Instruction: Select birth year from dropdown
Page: traveler
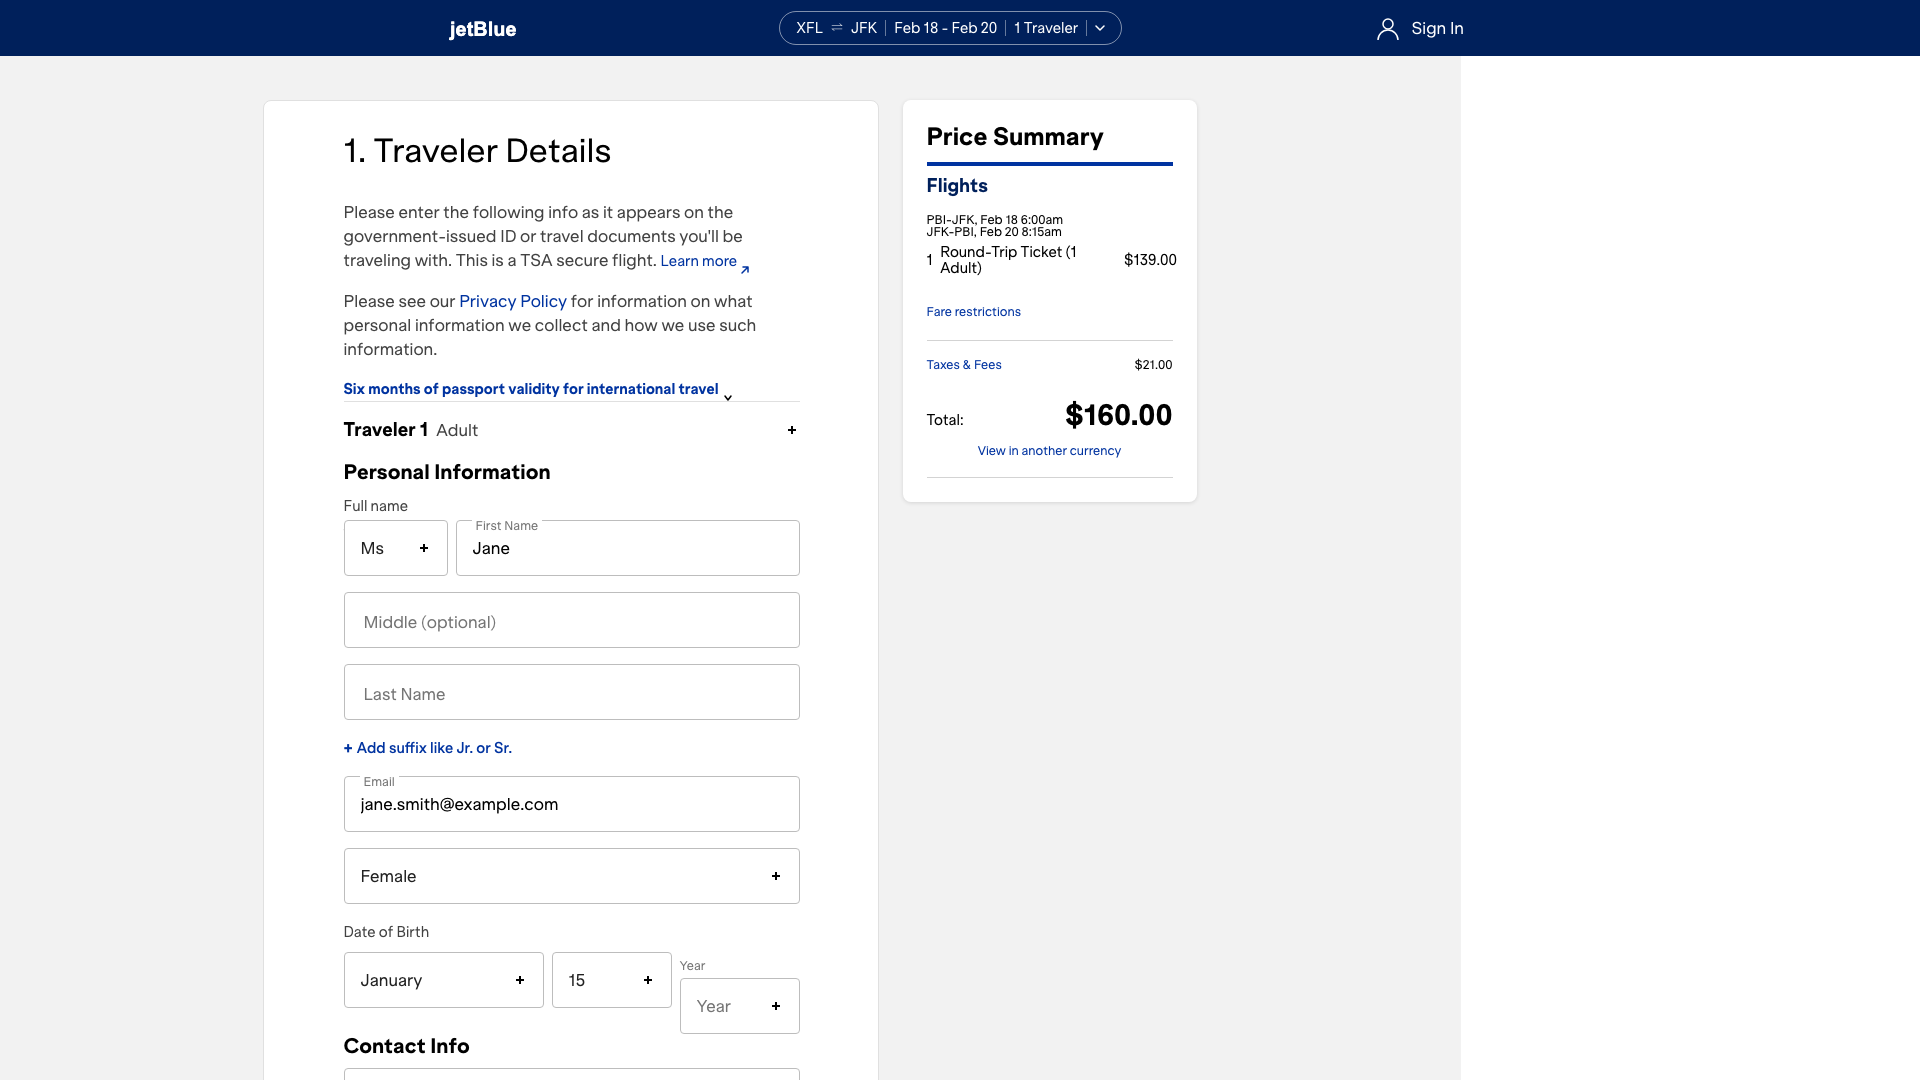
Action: click